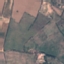
Land use / land cover class: PermanentCrop